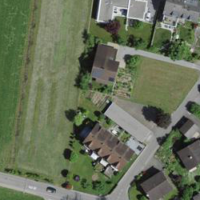
EUNIS habitat code: 55
Species observed at this site:
Apis mellifera
Gomphocerippus rufus